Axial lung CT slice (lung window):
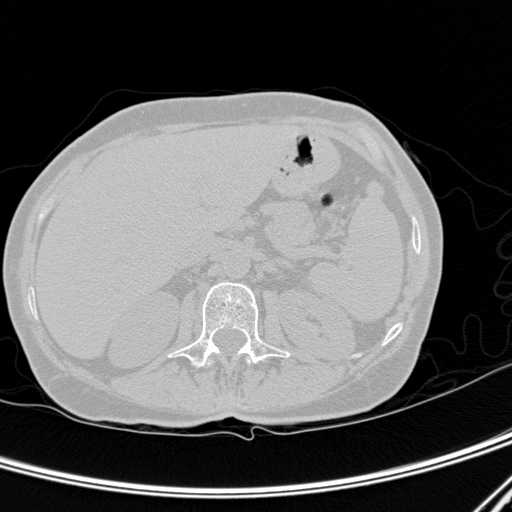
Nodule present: no